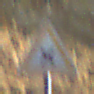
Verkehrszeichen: KreuzungOderEinmuendung
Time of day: MorningAfternoon
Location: Outdoor (RoadRail)
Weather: PartlyCloudy
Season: NotSpecified
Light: Natural